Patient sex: M
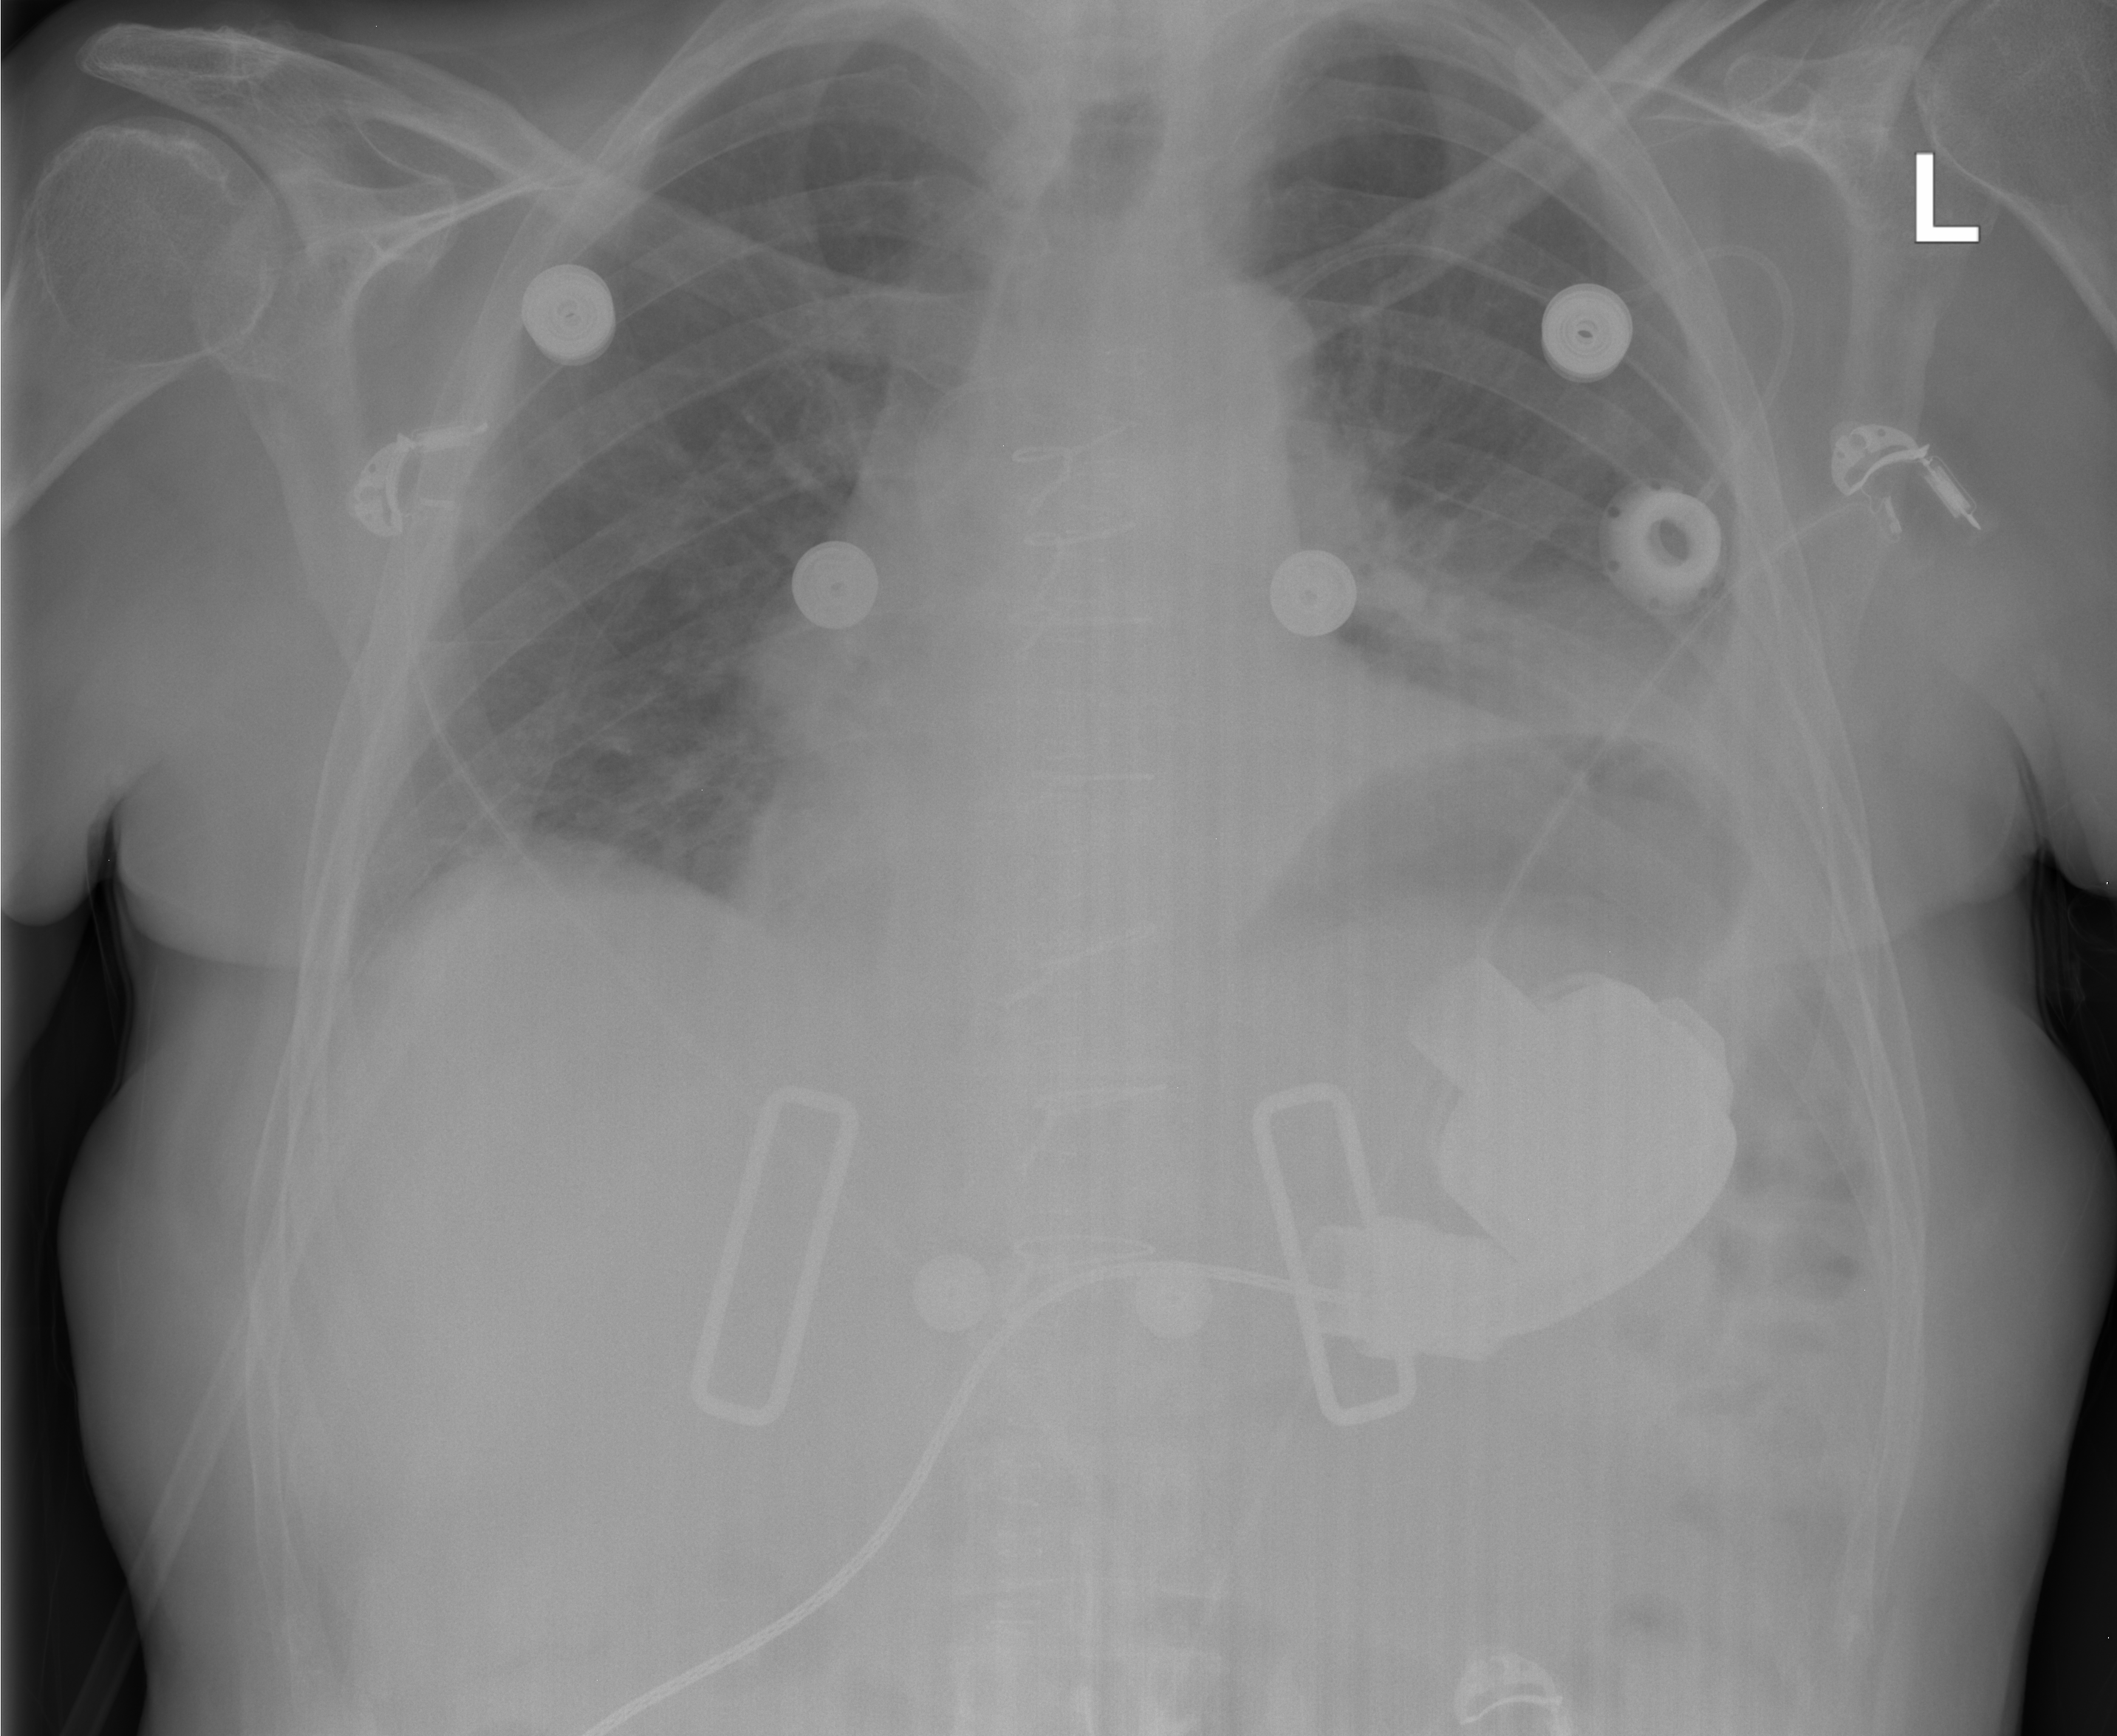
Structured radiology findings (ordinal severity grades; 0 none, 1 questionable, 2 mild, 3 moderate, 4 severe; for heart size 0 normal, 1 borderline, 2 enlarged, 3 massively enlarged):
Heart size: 2
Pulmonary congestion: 0
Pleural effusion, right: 2
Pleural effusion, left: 2
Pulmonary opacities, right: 0
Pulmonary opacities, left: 0
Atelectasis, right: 0
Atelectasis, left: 3